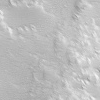
Atmospheric dust classification: not_dusty